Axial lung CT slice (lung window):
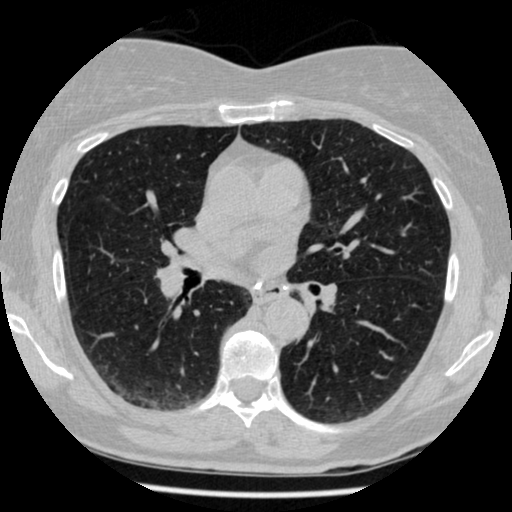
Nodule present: no